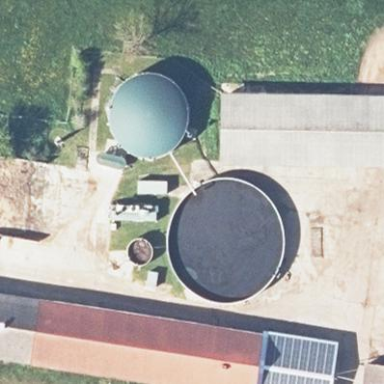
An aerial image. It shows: Storage tank with man-made structure.